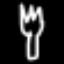
Label: fork